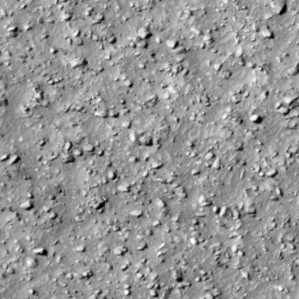
Label: non_frost